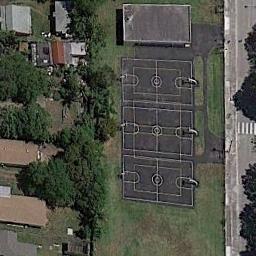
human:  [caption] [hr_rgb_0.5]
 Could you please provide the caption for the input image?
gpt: There are three basketball courts in the middle of grass next to some trees and houses .

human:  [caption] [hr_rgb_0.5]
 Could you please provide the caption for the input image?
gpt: Beside the residential area there is a lawn with there basketball courts .

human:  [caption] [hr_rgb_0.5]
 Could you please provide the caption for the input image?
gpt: Three basketball courts on the lawn and some buildings arranged neatly beside .

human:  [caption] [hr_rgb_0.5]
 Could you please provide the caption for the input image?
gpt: Three basketball courts flank the house .

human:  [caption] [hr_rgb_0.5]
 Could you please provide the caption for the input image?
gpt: Many trees are near three basketball courts .